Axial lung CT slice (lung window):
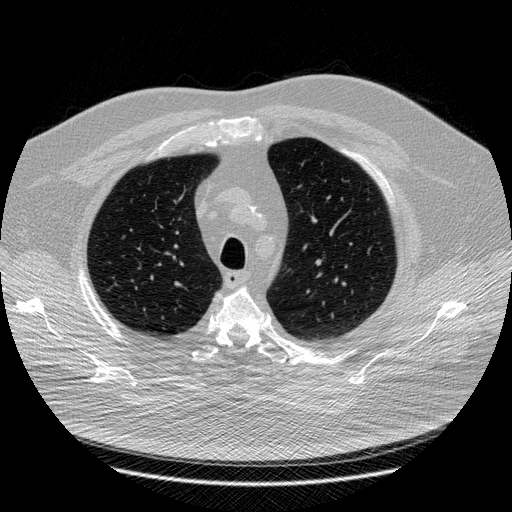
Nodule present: no